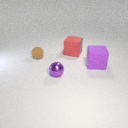
large red rubber cube to the right of small purple metal sphere